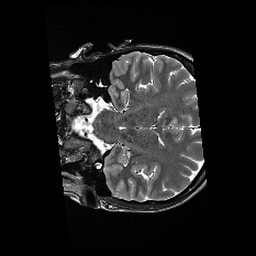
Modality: T2w
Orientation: coronal
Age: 30
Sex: female
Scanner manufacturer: siemens
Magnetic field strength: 3 T
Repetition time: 6.1 s
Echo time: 0.104 s